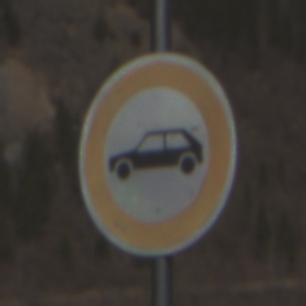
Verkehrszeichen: VerbotPersonenkraftwagen
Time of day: MorningAfternoon
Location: Outdoor (Nature)
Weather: PartlyCloudy
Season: NotSpecified
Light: Natural